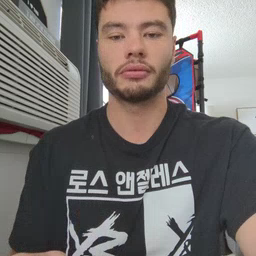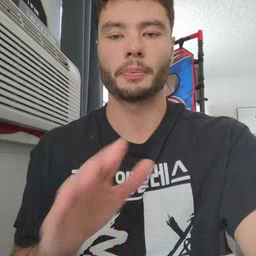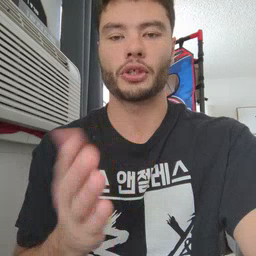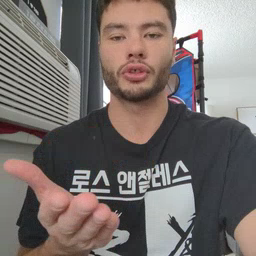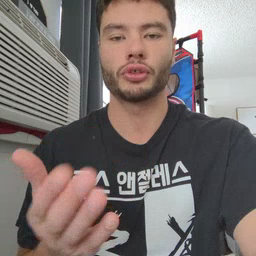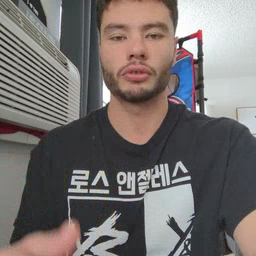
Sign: book